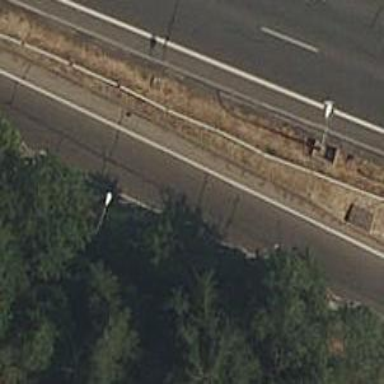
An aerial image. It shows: Asphalt motorway link.